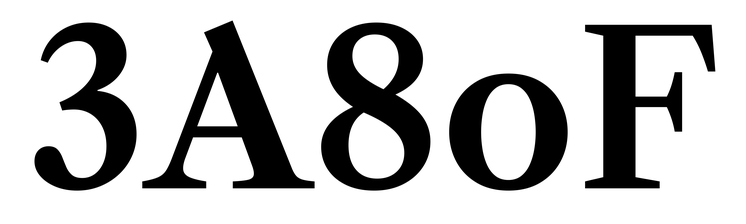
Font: LibreCaslonText_SemiBold